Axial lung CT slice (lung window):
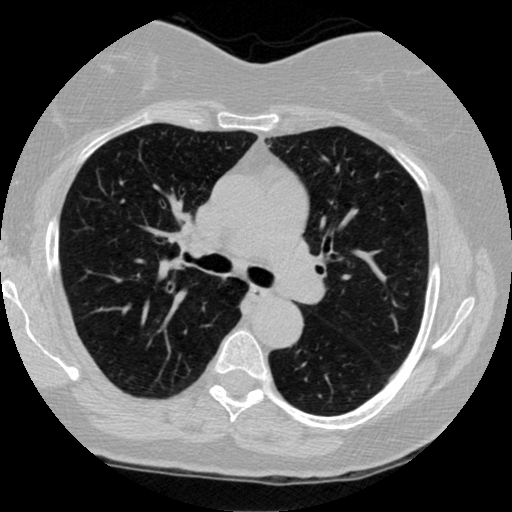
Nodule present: no